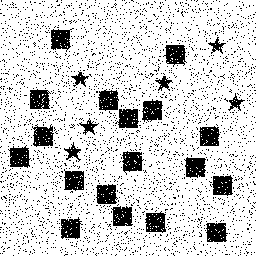
Squares: 18
Triangles: 0
Stars: 6
Total shapes: 24